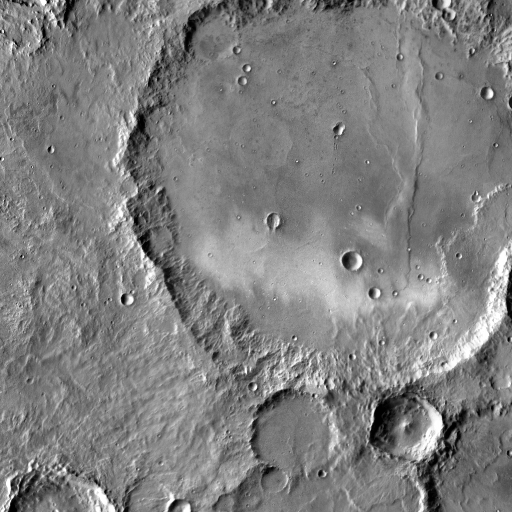
Crater classes present: Background, Other, Layered, Secondary